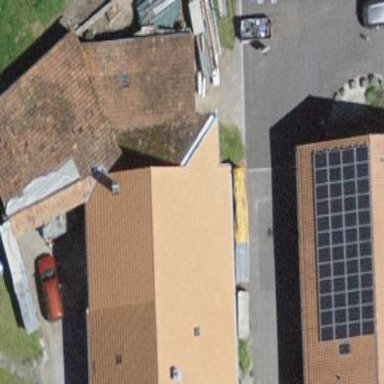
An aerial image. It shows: Residential building with half-hipped roof shape.